Question: What is the value of this measurement?
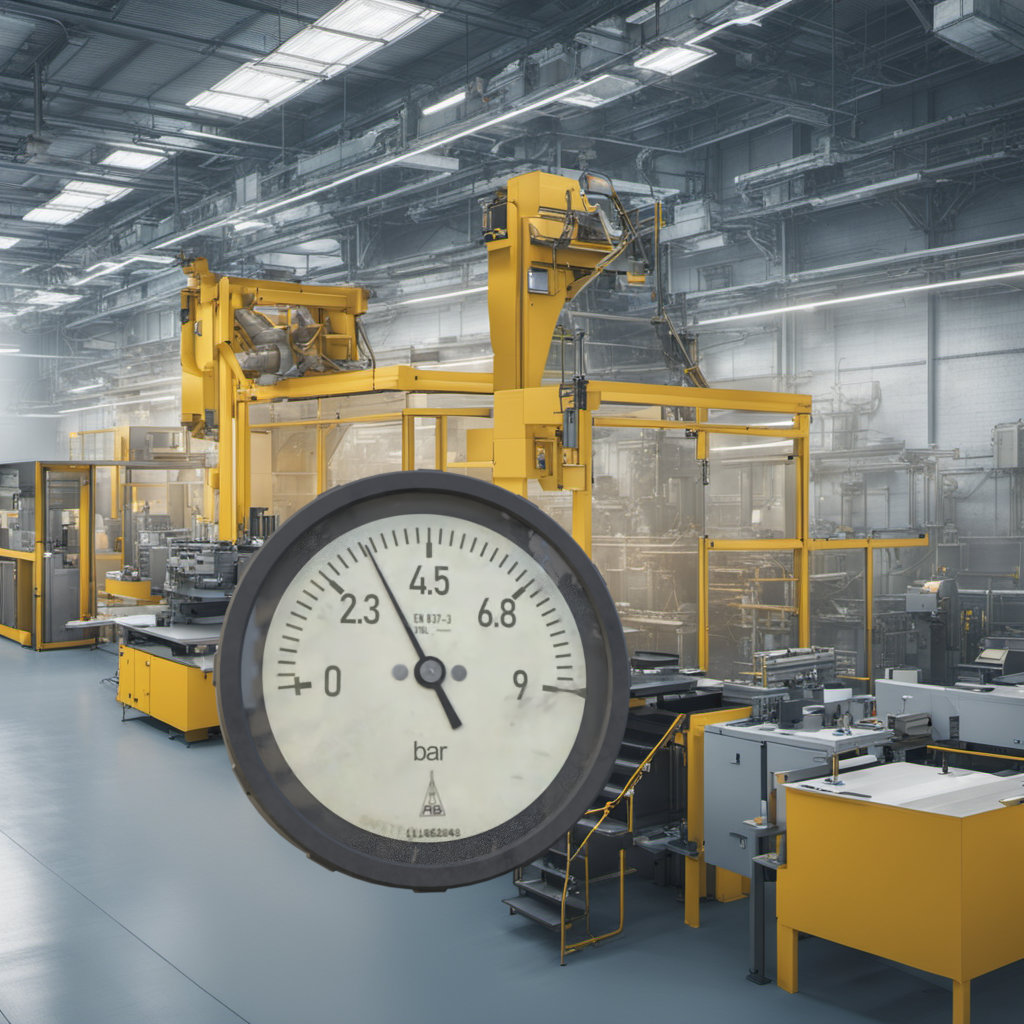
Answer: The result is 3.27
Question: What is the reading range of this measurement?
Answer: The range is from 0 to 9
Question: What is the minimum and maximum value of this measurement?
Answer: The minimum value is 0 and the maximum value is 9